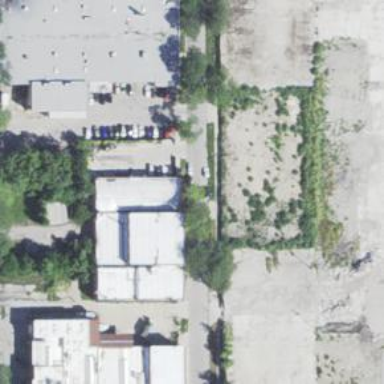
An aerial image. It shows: Brownfield site.